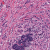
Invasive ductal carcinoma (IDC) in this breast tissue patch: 1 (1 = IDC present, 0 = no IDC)